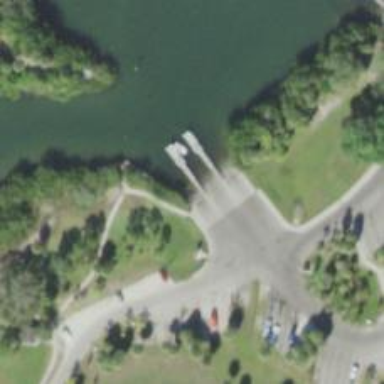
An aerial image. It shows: Slipway on leisure land.